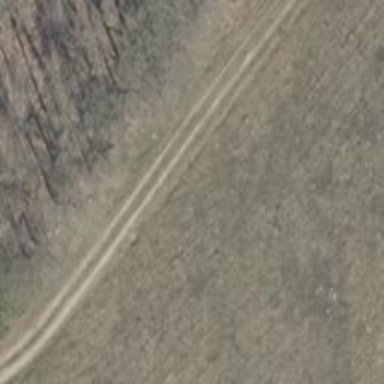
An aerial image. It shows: Grass track with grade 5 tracktype.